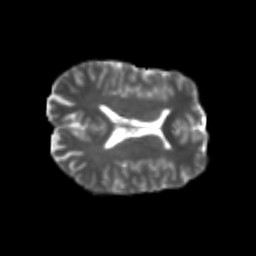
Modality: T2w
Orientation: axial
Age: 24
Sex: male
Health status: healthy
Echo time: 0.074 s